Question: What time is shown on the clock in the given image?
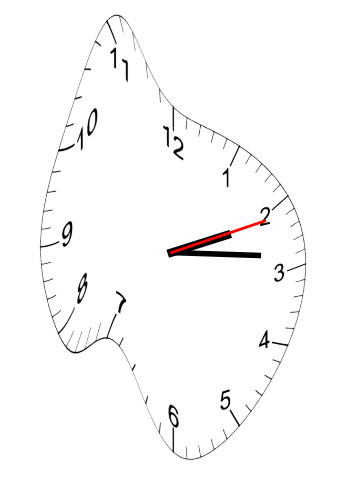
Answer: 02:14:11